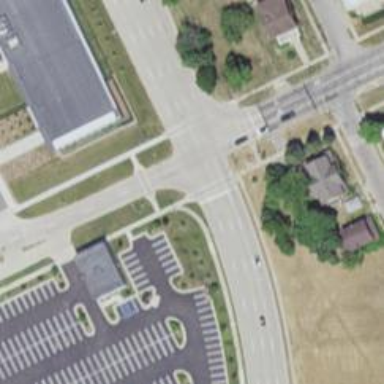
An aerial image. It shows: Marked crossing on the road.